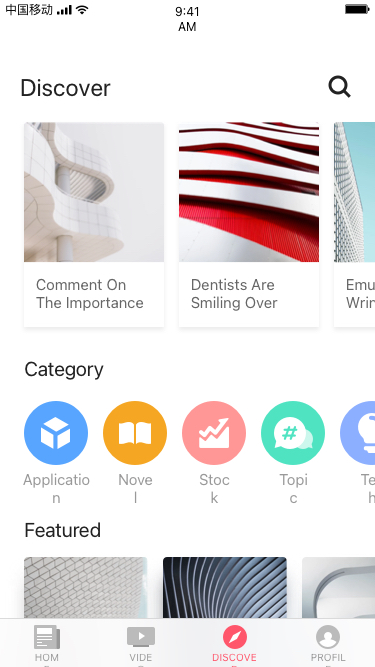
Text in this UI design:
Discover
Comment On The Importance
Dentists Are Smiling Over Painless Veneer Alternative
Emu Oil For Anti Wrinkle
Category
Application
Novel
Stock
Topic
Tech
Featured